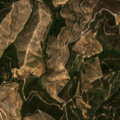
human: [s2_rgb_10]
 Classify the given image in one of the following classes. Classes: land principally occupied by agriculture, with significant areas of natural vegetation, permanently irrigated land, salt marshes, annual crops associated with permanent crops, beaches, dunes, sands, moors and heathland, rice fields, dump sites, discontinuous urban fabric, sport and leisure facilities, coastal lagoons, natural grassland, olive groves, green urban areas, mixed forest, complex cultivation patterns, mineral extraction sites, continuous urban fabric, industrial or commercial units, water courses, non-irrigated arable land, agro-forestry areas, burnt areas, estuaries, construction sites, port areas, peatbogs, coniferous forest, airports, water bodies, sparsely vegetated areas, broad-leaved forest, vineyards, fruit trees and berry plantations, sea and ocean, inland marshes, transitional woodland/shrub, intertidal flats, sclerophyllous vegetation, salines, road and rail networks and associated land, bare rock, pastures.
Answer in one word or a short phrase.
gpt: broad-leaved forest, transitional woodland/shrub